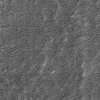
Atmospheric dust classification: not_dusty